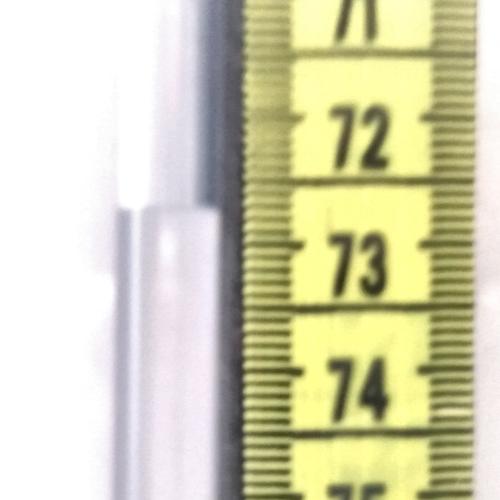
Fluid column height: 72.7 cm